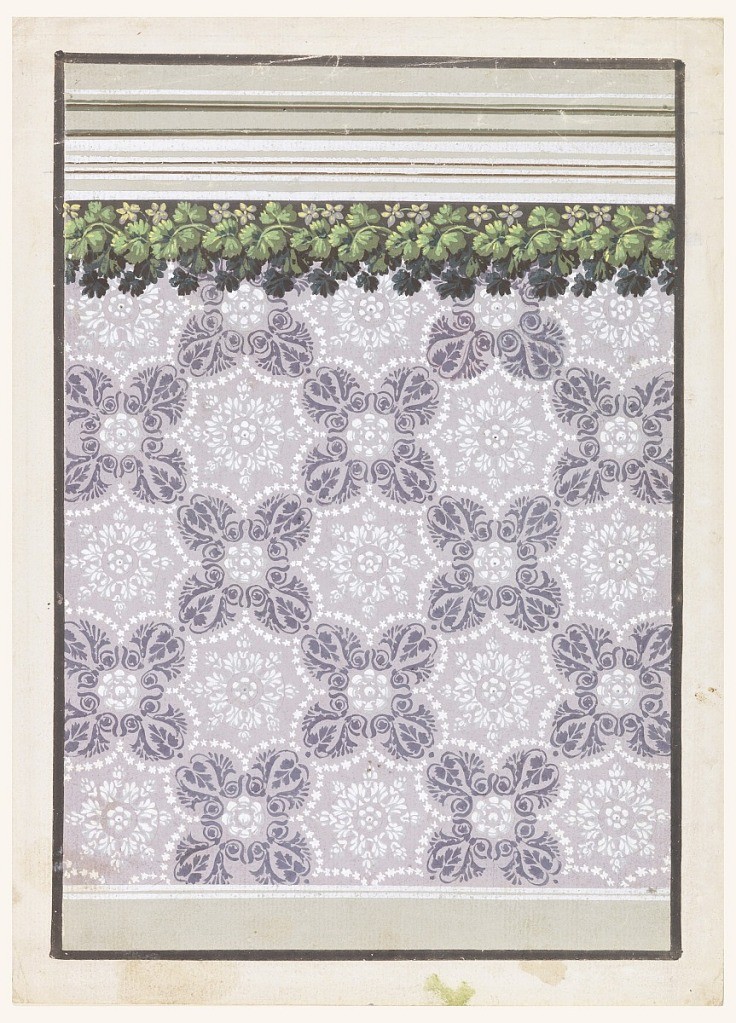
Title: Wallpaper Design
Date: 1830–50
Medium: Brush and watercolor, gouache, graphite on heavy white wove paper
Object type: Drawing
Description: A dado is shown at the bottom, an entablature on top. Panel has a lilac ground, decorated with rows of spherical octagons with plant motifs in the scheme of steering wheels, alternating with motifs in the scheme of crosses of St. Andrew, composed of four palmettes around a central petal. A garland is on top, with its upper part upon a dark background.